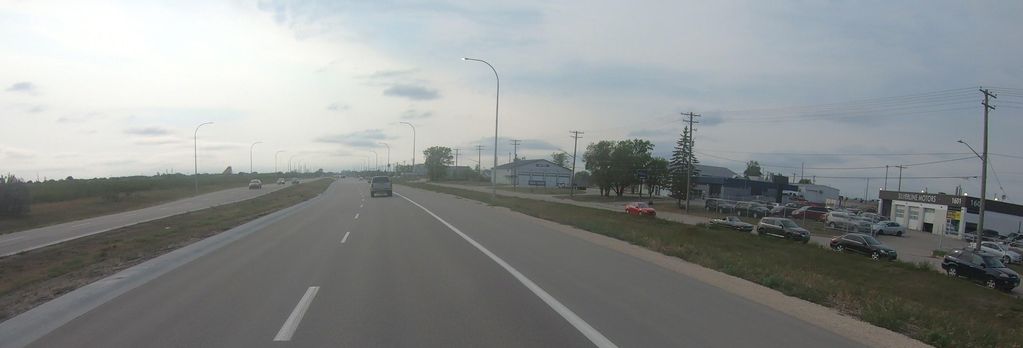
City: winnipeg